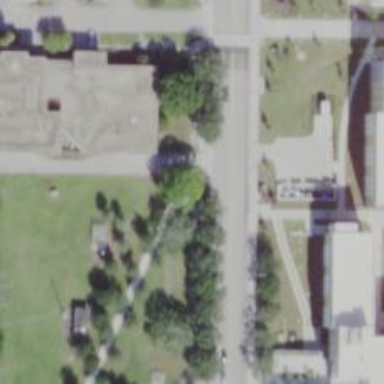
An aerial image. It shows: Footway that also serves as parkway.